Question: I want to display these array in a table. One row, then two columns, one row, then two columns etc
The array looks like this:

How do I run through thess arrays to display the attributs in a table?
The chunking is like this:
'''
function chunk(arr, len) {
$scope.array = arr;
var chunks = [],
i = 0,
n = $scope.array.length;
while (i < n) {
chunks.push($scope.array.slice(i, i += len));
}
return chunks;
}
'''
The $scope is created like this:
'''
$scope.criteriasearchprofiles = chunk(dataResponse.data, 2);
'''
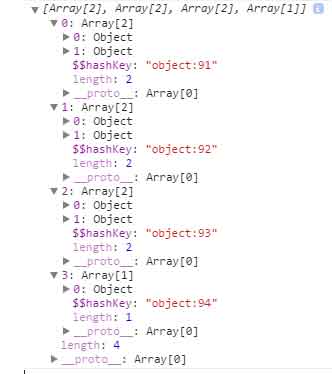
Answer: use nested repeats:
'''
<tr ng-repeat="row in rows">
<td ng-repeat="col in row">{{col}}</td>
</tr>
'''
where rows is an array of arrays: '[Array[2], ...]', and each nested array contains the column objects